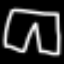
Label: pants